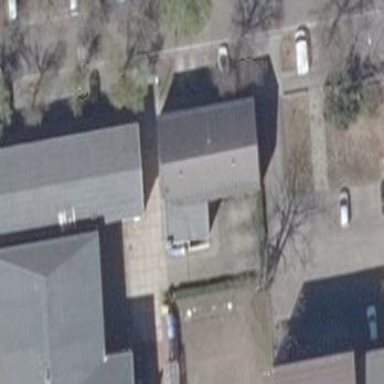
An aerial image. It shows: Office building with gabled roof.